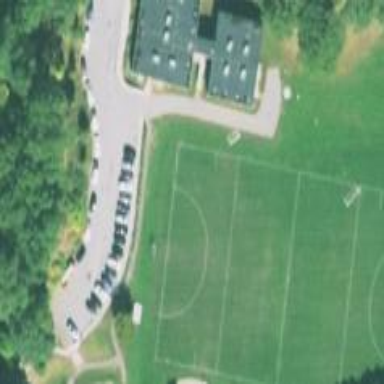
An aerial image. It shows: Soccer pitch for leisureland activities.